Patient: sex F, age 62
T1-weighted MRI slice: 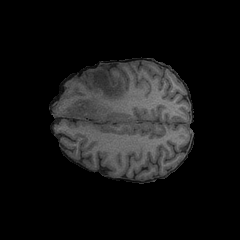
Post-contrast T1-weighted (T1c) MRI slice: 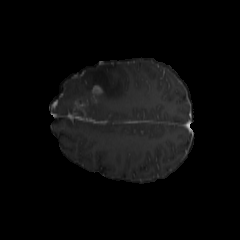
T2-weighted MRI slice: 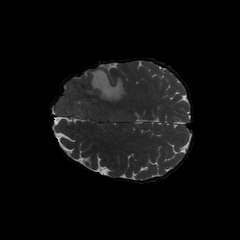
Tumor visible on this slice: yes
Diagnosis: Glioblastoma, IDH-wildtype
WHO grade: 4